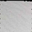
Piece: xx